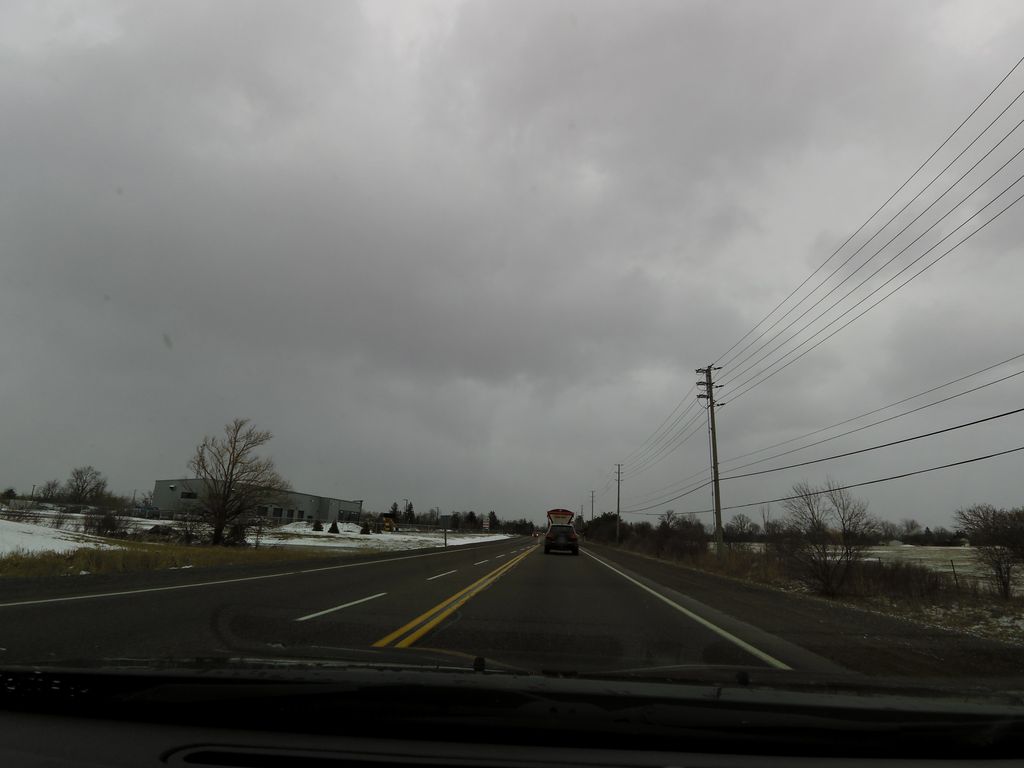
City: hamilton